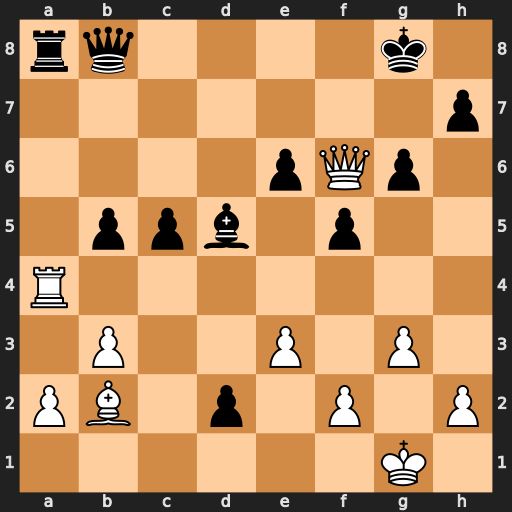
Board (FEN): rq4k1/7p/4pQp1/1ppb1p2/R7/1P2P1P1/PB1p1P1P/6K1
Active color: w
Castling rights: -
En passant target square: -
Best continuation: Qg7#